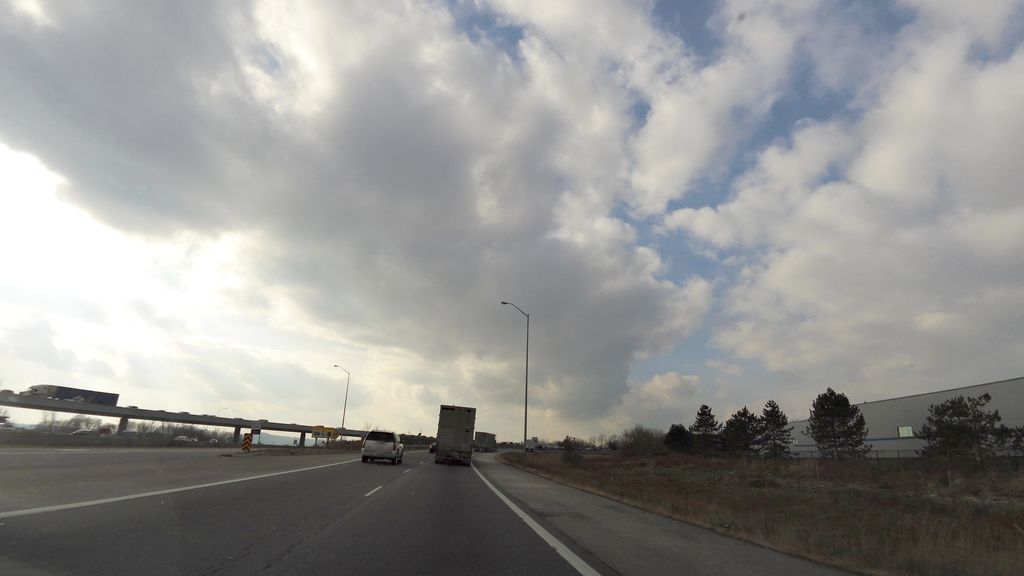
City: kitchener-waterloo